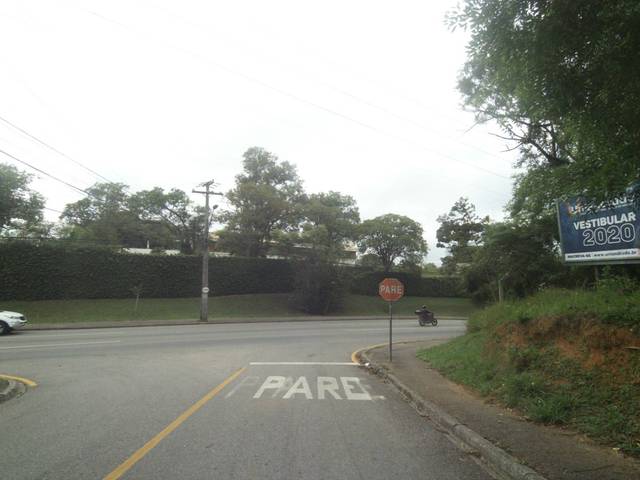
Region: Brazil
Coordinates: -25.396, -49.274